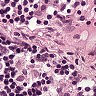
Metastatic tissue present: no